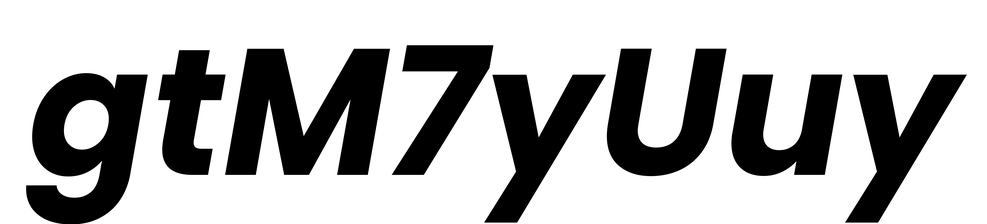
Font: Poppins-BoldItalic